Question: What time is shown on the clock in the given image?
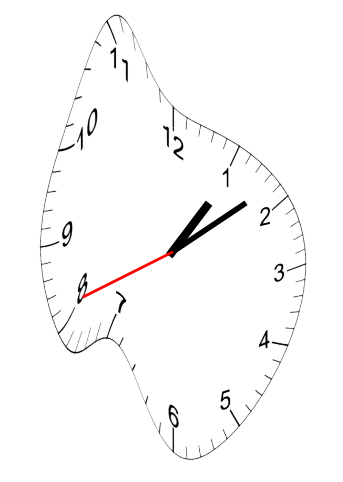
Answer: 01:08:41